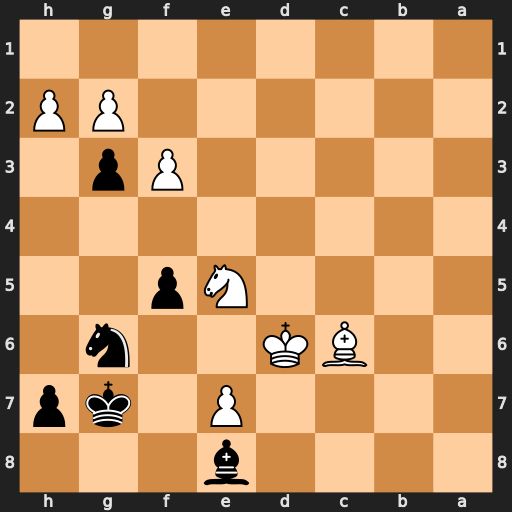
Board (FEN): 4b3/4P1kp/2BK2n1/4Np2/8/5Pp1/6PP/8
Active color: b
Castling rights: -
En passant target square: -
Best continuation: gxh2 Bxe8 Nxe7